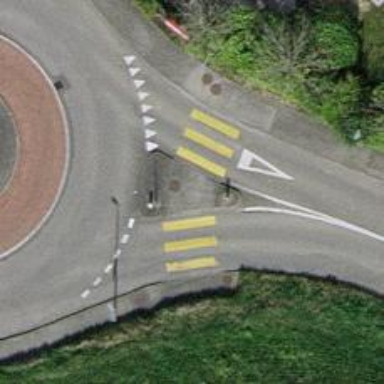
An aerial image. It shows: Traffic calming island.